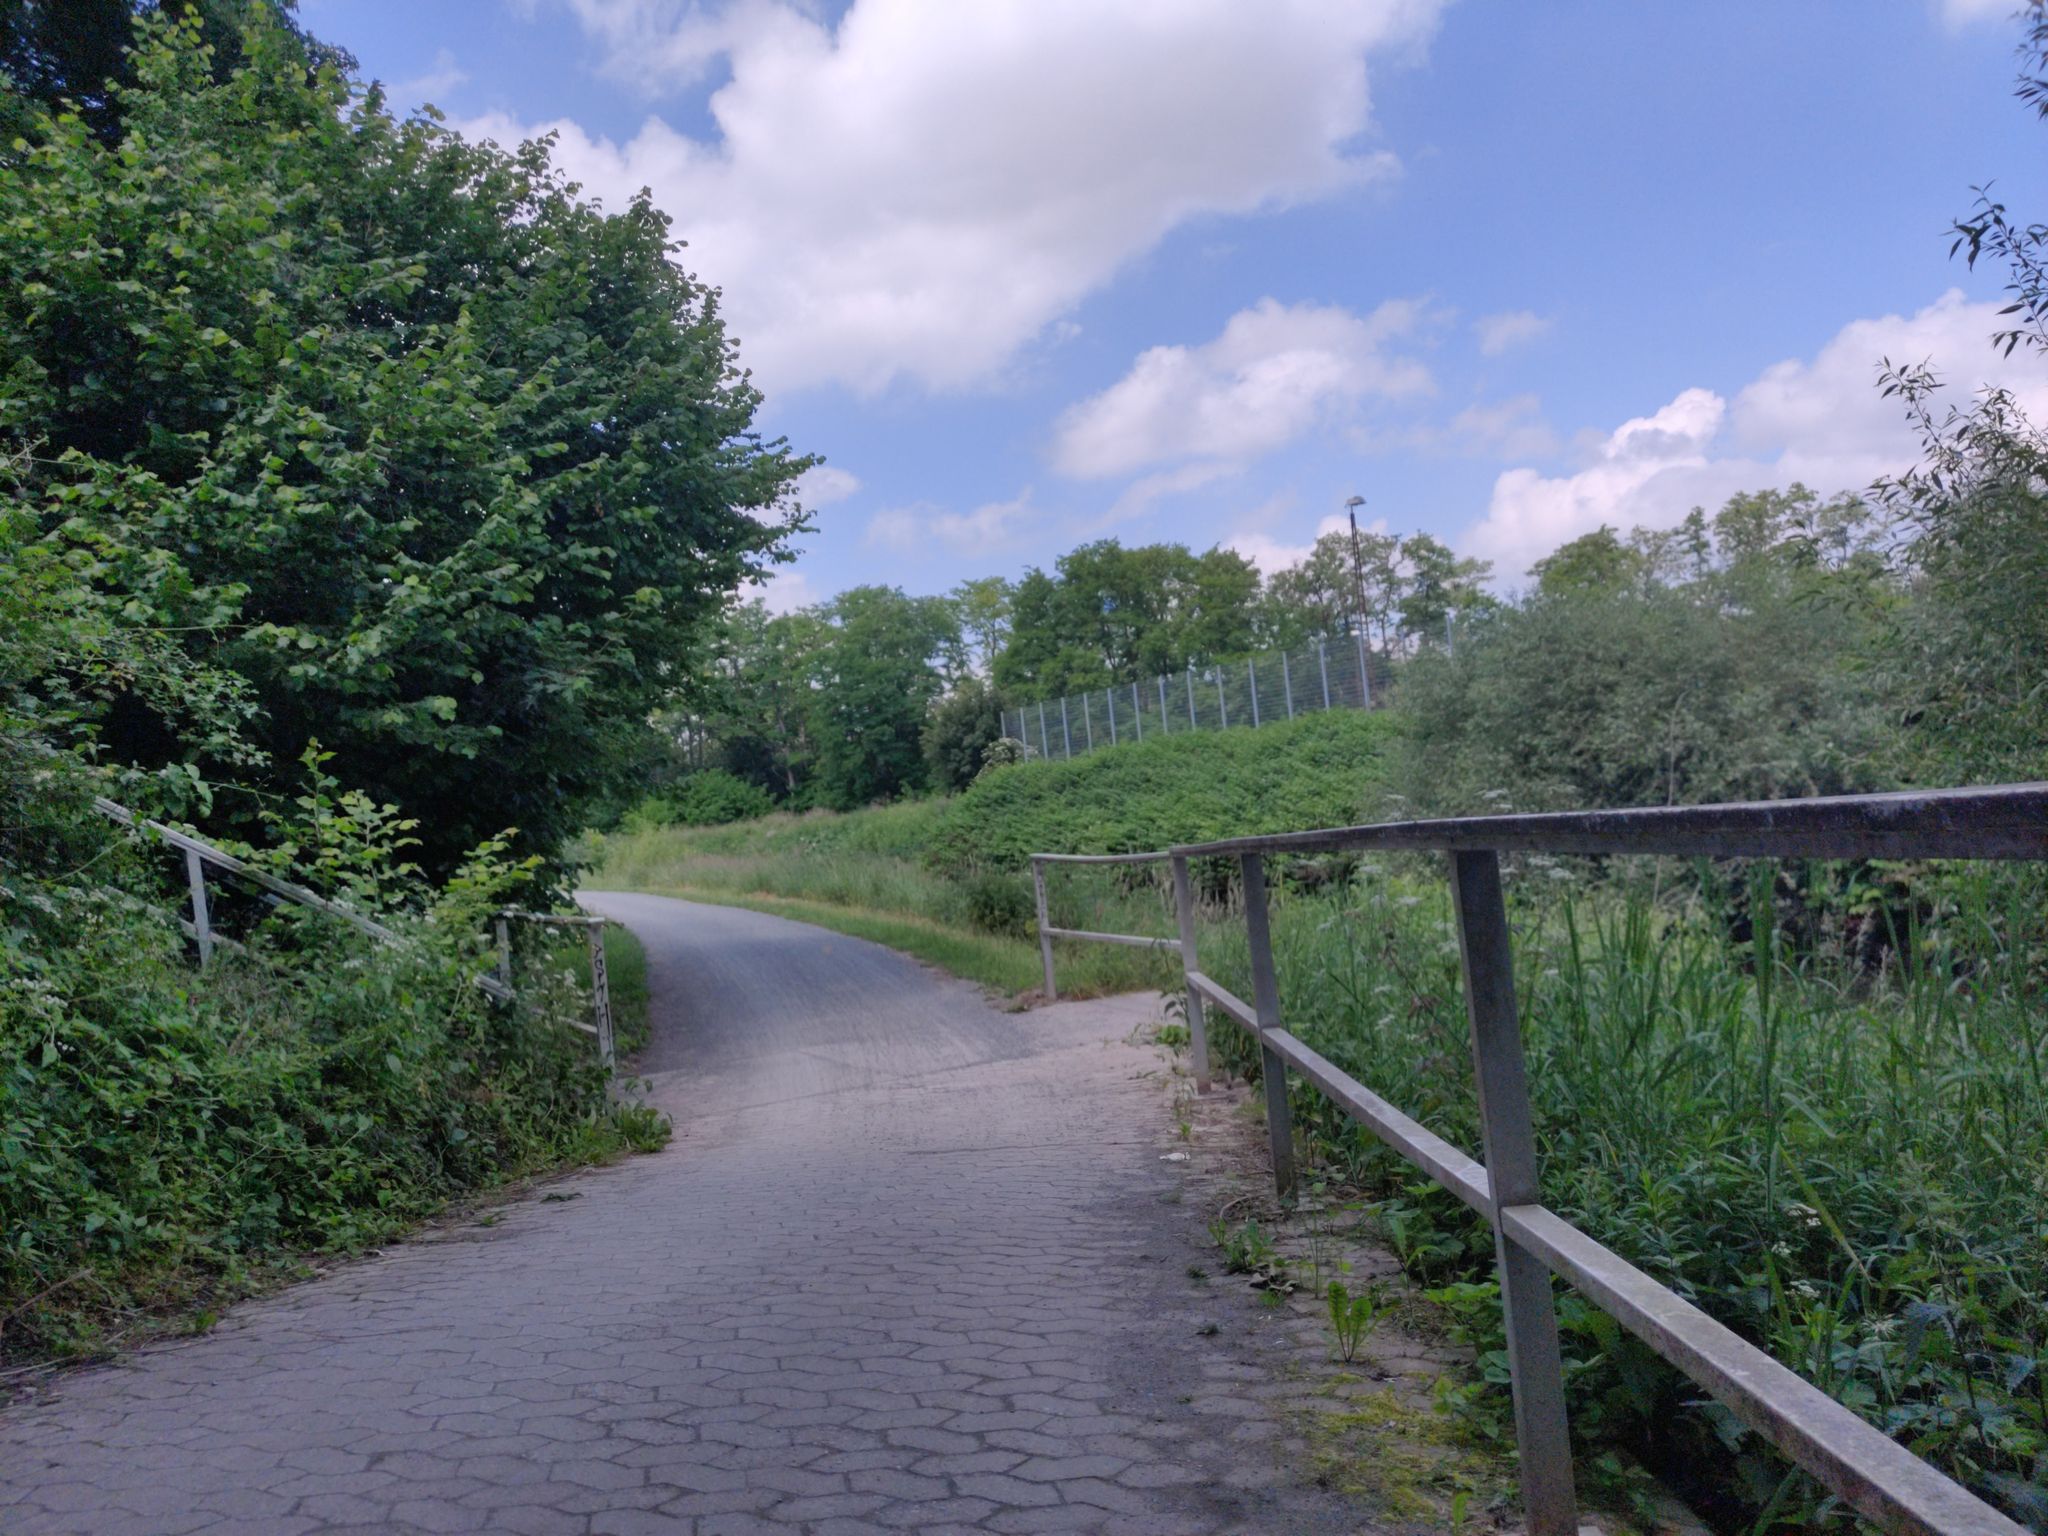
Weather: clear
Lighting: day
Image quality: good
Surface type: walking surface
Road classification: trunk, primary
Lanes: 2, 3
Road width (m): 2, 1.5
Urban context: urban centre
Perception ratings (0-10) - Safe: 1.35, Lively: 1.22, Beautiful: 9.05, Boring: 7.61, Depressing: 5.25, Wealthy: 3.2